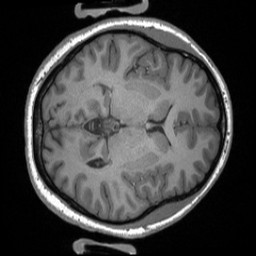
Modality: T1w
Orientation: axial